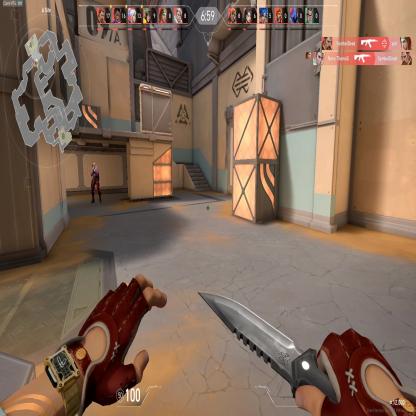
Label: enemy